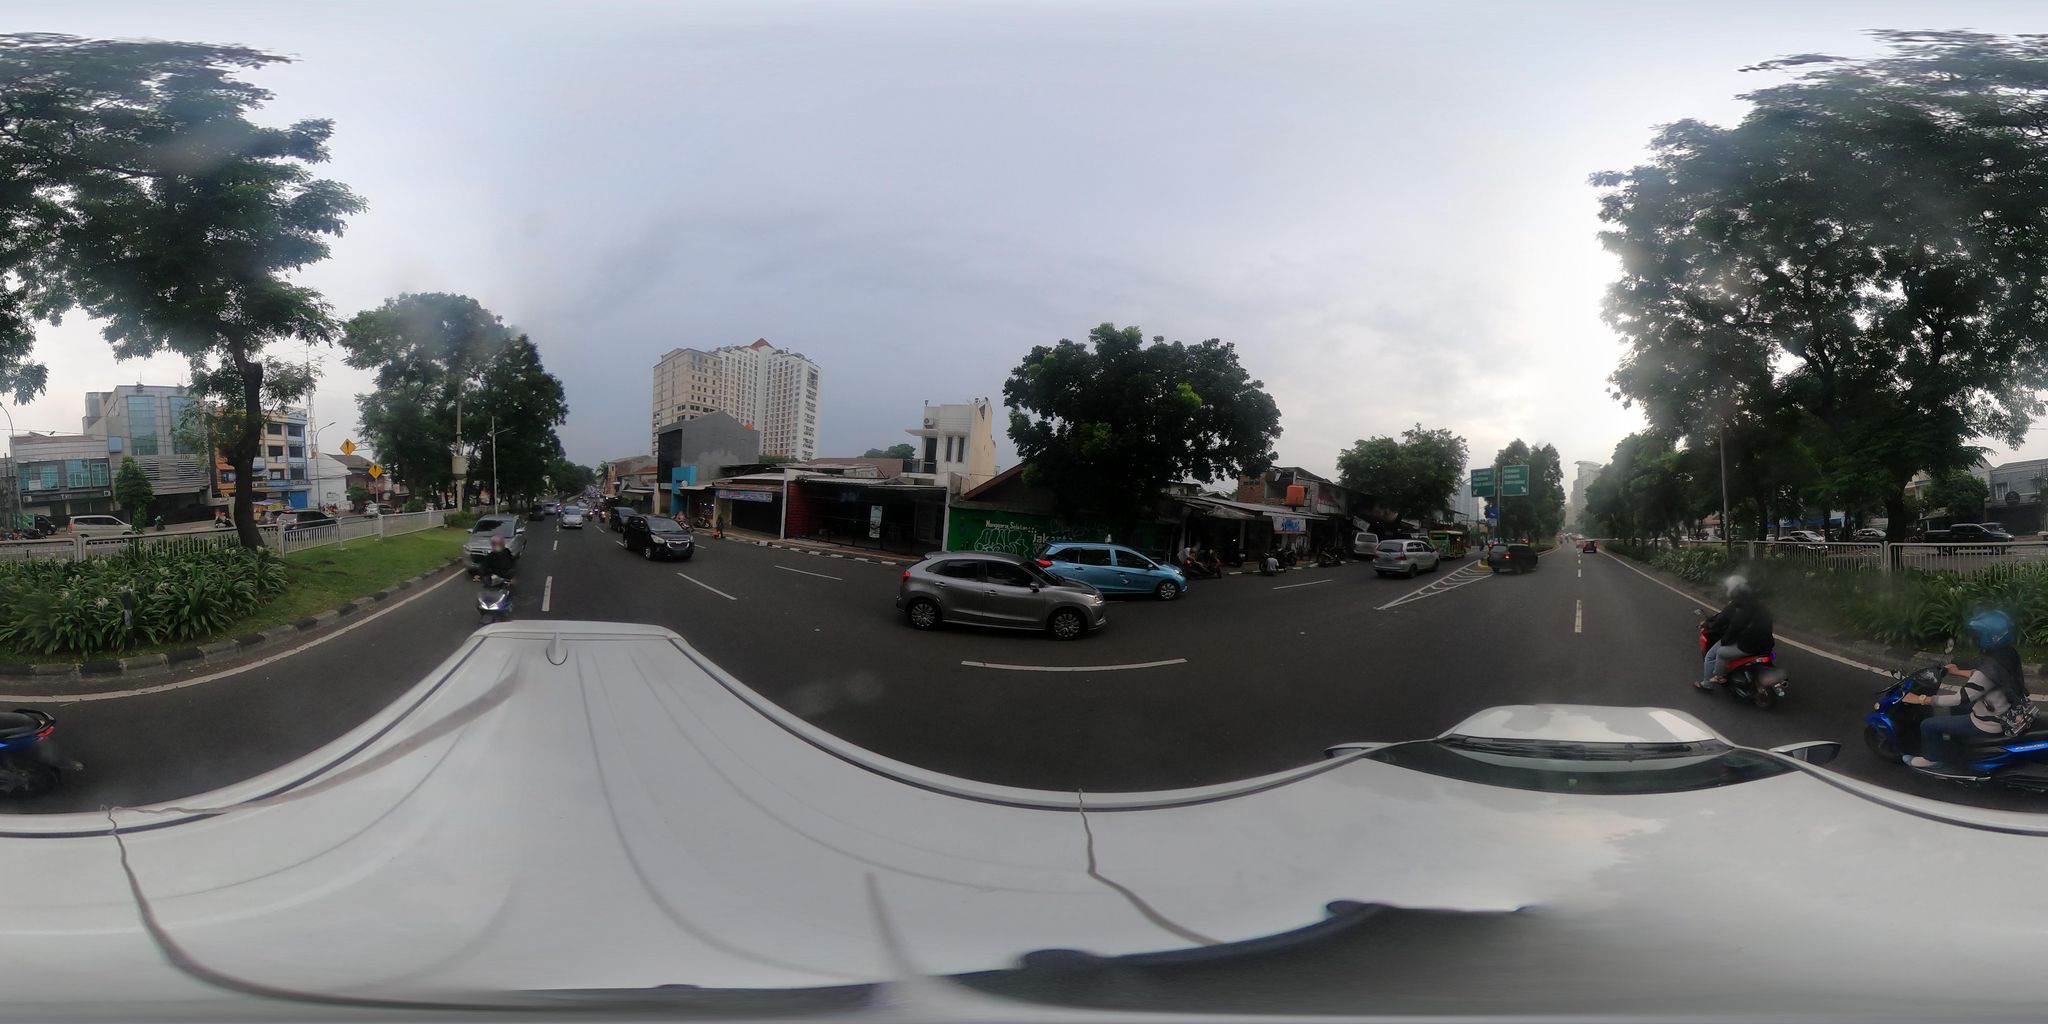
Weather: cloudy
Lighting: day
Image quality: good
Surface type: cycling surface
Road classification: primary
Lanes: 2
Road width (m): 5.65, 8
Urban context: urban centre
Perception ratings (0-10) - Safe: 4.35, Lively: 7.1, Beautiful: 5.75, Boring: 3.19, Depressing: 5.4, Wealthy: 6.68